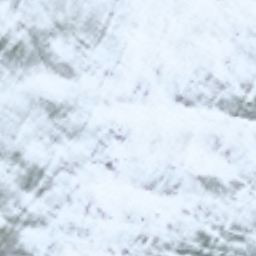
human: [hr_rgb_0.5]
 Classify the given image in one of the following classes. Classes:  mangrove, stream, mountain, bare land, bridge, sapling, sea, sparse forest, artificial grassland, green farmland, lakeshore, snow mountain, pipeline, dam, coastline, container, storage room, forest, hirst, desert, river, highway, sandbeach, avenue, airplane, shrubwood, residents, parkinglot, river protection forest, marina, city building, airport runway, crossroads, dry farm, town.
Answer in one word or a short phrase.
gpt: snow mountain